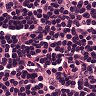
Metastatic tissue present: no